Interaction volume radius: 5 \u00c5
Interaction volume height: 10 \u00c5
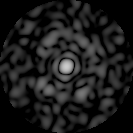
Disorder parameter: 0.8527